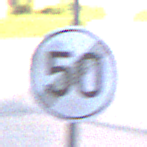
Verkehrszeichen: EndeGeschwindigkeit50
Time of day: SunriseSunset
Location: Outdoor (Urban)
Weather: PartlyCloudy
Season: NotSpecified
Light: Natural